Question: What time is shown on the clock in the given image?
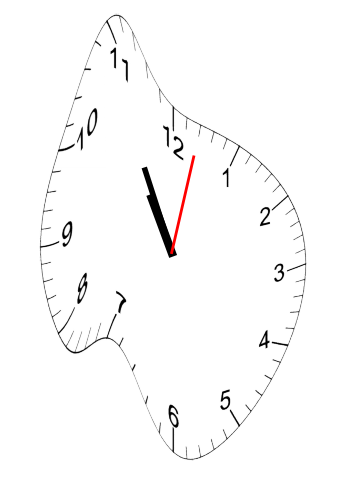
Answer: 10:55:02